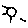
Label: sun